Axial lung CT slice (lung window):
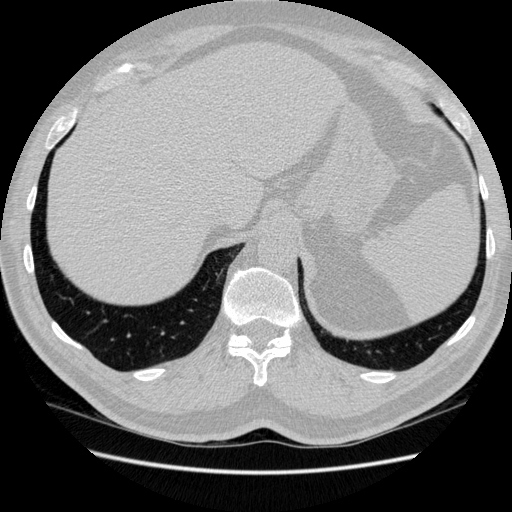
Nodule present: no